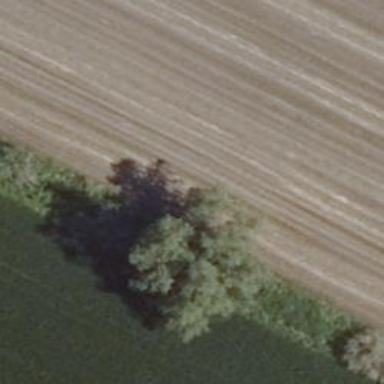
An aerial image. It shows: Beautiful tree in nature.